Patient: sex M, age 65
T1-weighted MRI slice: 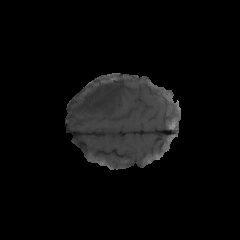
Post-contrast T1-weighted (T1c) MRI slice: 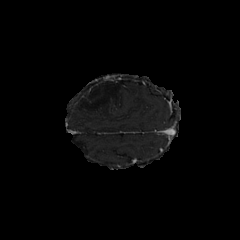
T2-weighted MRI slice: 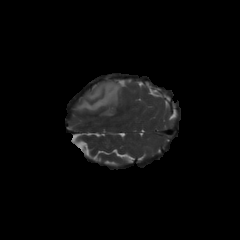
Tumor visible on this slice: yes
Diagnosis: Glioblastoma, IDH-wildtype
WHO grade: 4